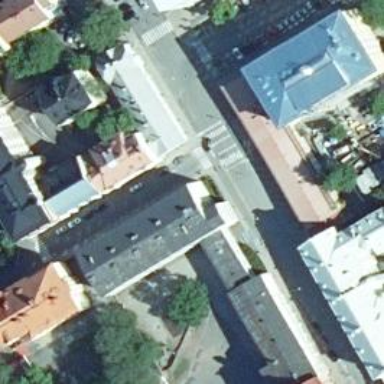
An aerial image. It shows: Yellow building with gabled red metal roof.